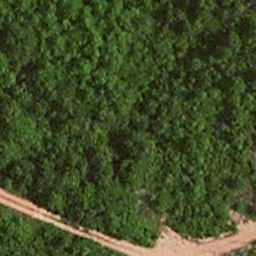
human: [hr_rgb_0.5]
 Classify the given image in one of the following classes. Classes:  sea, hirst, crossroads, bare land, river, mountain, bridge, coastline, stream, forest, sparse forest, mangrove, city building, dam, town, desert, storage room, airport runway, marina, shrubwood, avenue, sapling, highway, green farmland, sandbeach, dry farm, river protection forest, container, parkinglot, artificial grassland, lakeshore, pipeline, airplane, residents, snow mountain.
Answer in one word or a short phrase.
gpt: avenue